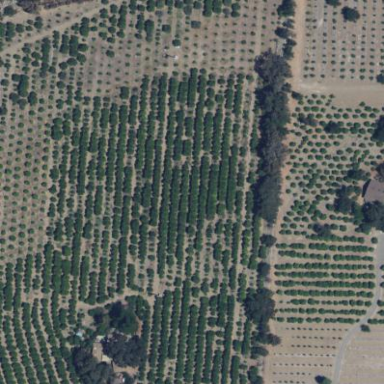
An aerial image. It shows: Orchard.